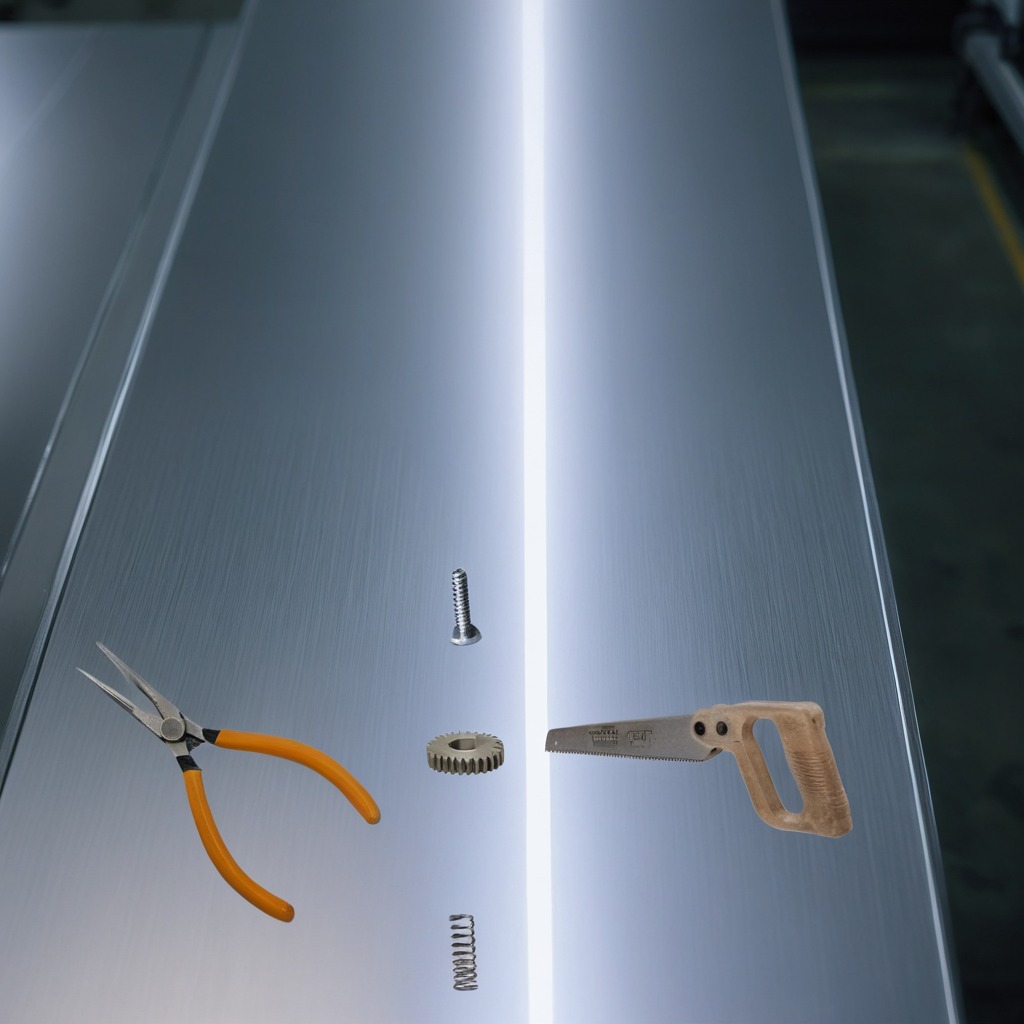
A steel gear with teeth, a metal machine screw, a pair of pliers, a coiled metal spring, and a handheld metal saw are lying on the metal table.